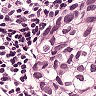
Metastatic tissue present: yes